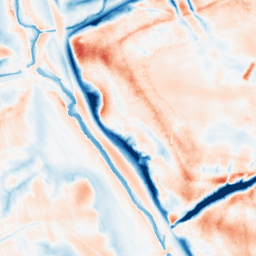
Category: trend_removal
Decomposition family: local_polynomial
Decomposition parameters: window_size: 31
degree: 1
Upsampling method: lanczos
Upsampling parameters: scale: 2
Upsampling scale: 2